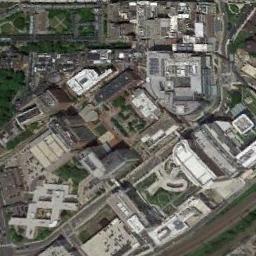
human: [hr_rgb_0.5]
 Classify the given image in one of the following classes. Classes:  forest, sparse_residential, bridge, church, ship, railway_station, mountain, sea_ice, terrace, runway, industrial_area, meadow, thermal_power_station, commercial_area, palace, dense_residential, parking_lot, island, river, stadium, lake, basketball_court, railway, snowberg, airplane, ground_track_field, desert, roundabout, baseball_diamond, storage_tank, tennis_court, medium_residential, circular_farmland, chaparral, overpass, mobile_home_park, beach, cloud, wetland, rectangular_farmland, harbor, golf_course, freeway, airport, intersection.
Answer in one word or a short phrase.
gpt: commercial_area